Question: I turned off the feature "Signer can create account" to get rid of that popup: <URL>
After signing the document, if the email of the user signing the DocuSign document has a DocuSign account, they get the following popup:
LOG IN TO DOCUSIGN
A copy of this document has been saved to your DocuSign account. Please log in to view it.
Is there any way to disable this popup, or skip it?

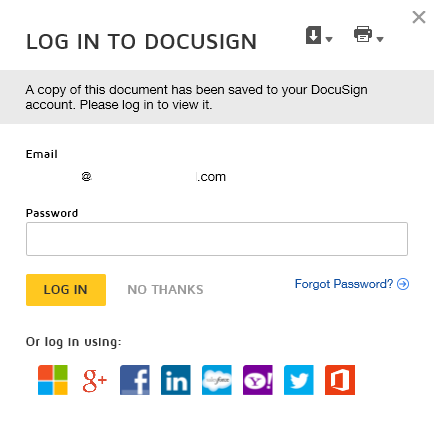
Answer: I believe the short answer is no, cannot disable/skip. This is where flexibility and some control is given to the signer w/a DocuSign account, as opposed to the sender dictating the entire experience. The only way to 'skip' this is if you are doing embedded signing, which is a totally different paradigm then the remote signing you have above.